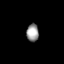
Tissue: skin
Cell type: Epithelial cells
Senescence score: 0.2726
Nuclear area (px): 210
Mean DAPI intensity: 154.152